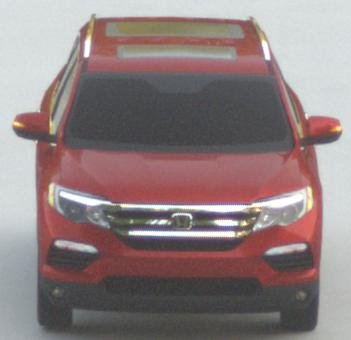
Make: Honda
Model: Pilot
Detailed model: 3
Model produced from: 2015
Model produced until: 2022
Doors: 5
Color: red
Road condition: dry road
Daytime: sunrise or sunset
Contrast: low contrast